Question: I have a json document as follows:
'''
{
"_id" : ObjectId("553547d3864c23ae8837f8f2"),
"labels" : {
"id" : "1",
"name" : "Planet E",
"sublabels" : "Antidote (4)Community ProjectsGuilty PleasuresI Ner Zon SoundsPlanet E Communications, Inc.TWPENTY",
"contactinfo" : "Planet E Communications
P.O. Box 27218
Detroit, 48227, USA
p: <PHONE>
f: <PHONE>
email: info AT Planet-e DOT net
",
"profile" : "Classic Techno label from Detroit, USA.
[b]Label owner:[/b] [a=Carl Craig].
",
"dataquality" : "Needs Vote",
"urls" : "http://planet-e.nethttp://planetecommunications.bandcamp.comhttp://www.discogs.com/user/planetedetroithttp://www.facebook.com/planetedetroithttp://www.flickr.com/photos/planetedetroithttp://plus.google.com/100841702106447505236http://myspace.com/planetecomhttp://myspace.com/planetedetroithttp://soundcloud.com/planetedetroithttp://twitter.com/planetedetroithttp://vimeo.com/user1265384http://www.youtube.com/user/planetedetroithttp://en.wikipedia.org/wiki/Planet_E_Communications"
}
}
'''
When I use the following command
'''
db.labels.find({name: "Planet E"})
'''
I get the following result

What am I doing wrong?
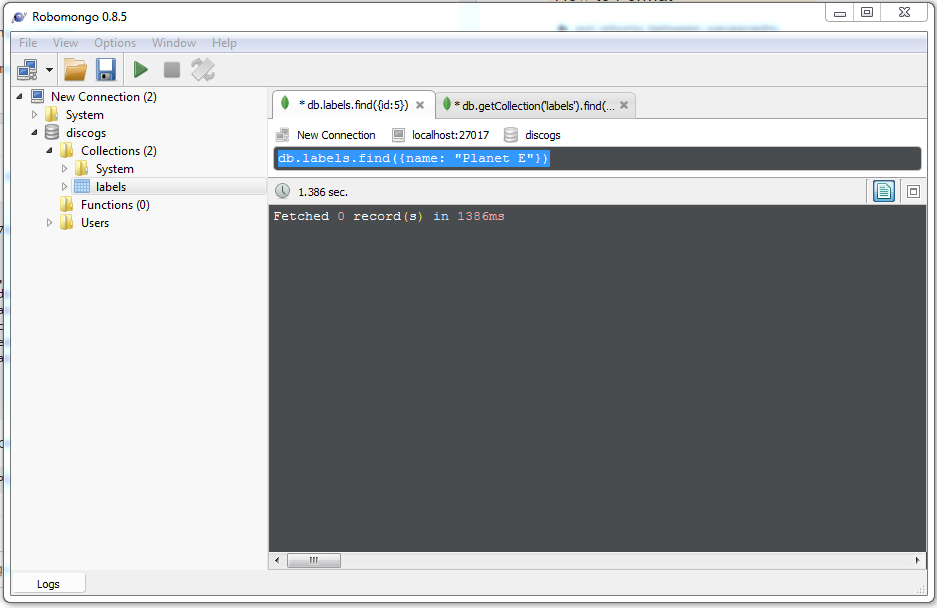
Answer: You need to search for 'db.labels.find({ "labels.name": "Planet E" })'. The 'name' property is under the 'labels' key.